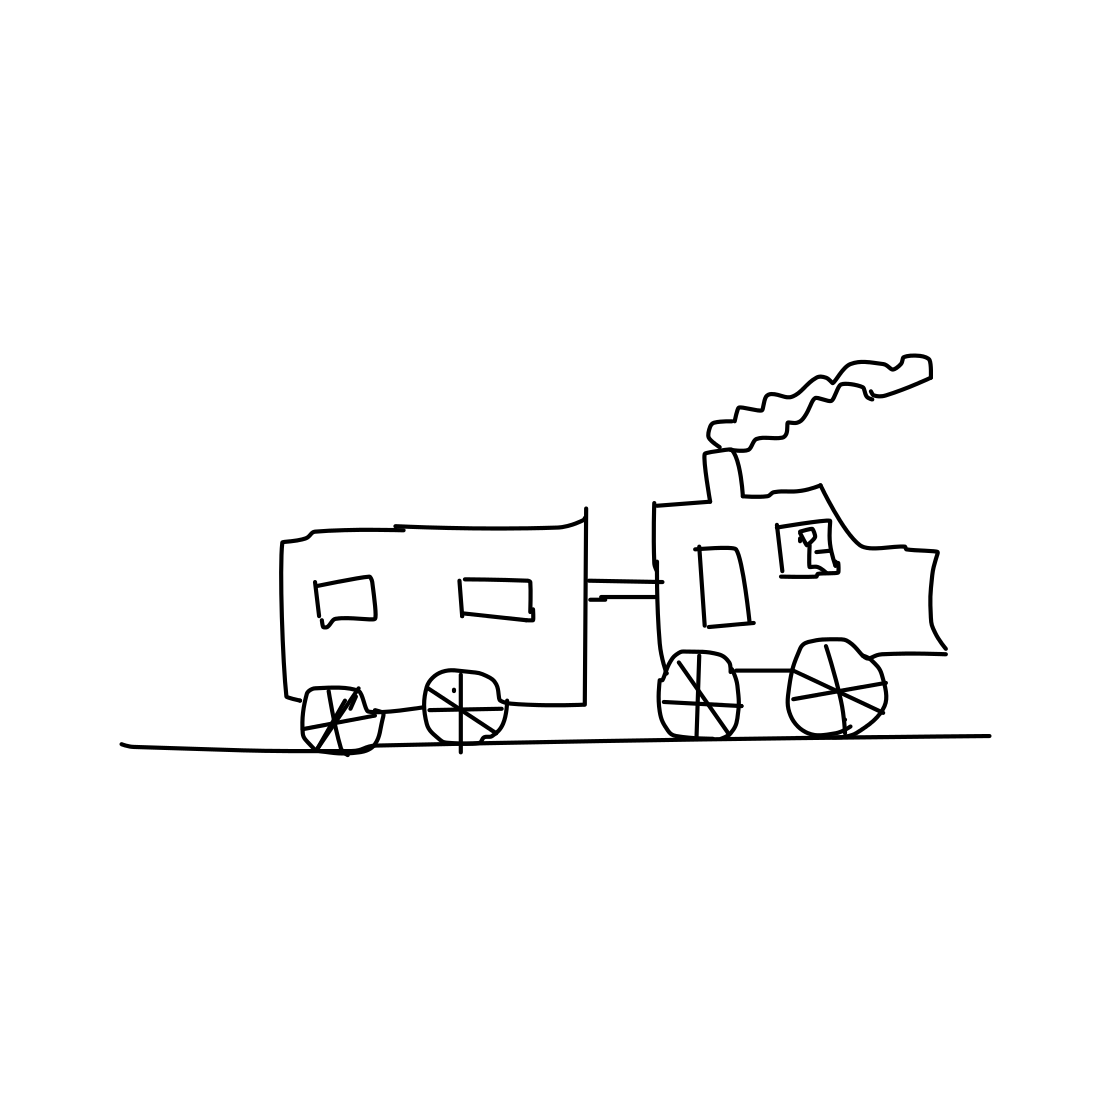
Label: train